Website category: jobs
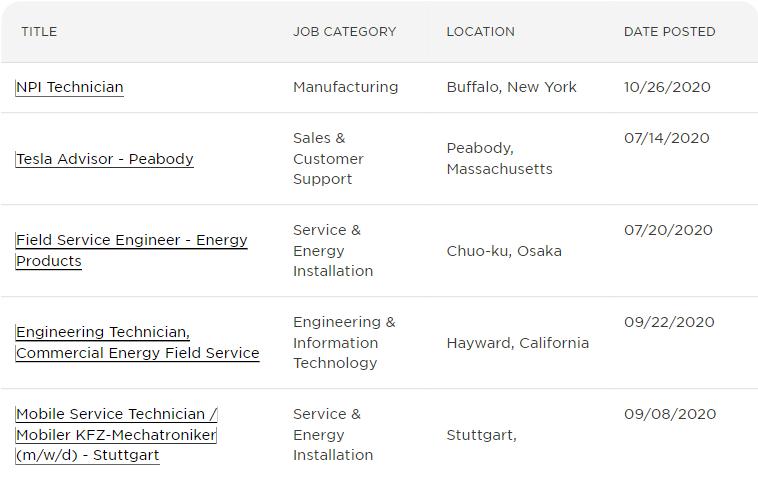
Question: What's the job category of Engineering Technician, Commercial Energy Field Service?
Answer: Engineering & Information Technology

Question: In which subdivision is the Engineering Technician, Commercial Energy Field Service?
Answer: Engineering & Information Technology

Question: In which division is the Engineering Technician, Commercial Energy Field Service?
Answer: Engineering & Information Technology

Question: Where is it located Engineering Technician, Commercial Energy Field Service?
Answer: Engineering & Information Technology

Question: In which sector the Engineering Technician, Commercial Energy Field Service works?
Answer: Engineering & Information Technology

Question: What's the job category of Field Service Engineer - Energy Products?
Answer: Service & Energy Installation

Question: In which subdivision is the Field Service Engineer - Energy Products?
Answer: Service & Energy Installation

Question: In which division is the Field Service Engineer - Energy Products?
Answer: Service & Energy Installation

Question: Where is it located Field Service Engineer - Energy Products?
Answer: Service & Energy Installation

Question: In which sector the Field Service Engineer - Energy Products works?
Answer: Service & Energy Installation

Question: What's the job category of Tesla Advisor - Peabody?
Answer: Sales & Customer Support

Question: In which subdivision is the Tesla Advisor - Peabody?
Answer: Sales & Customer Support

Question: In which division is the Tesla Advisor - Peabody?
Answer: Sales & Customer Support

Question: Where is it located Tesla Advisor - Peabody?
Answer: Sales & Customer Support

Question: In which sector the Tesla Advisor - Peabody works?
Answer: Sales & Customer Support

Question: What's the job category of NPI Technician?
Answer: Manufacturing

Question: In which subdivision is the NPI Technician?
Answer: Manufacturing

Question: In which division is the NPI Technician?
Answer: Manufacturing

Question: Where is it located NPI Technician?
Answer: Manufacturing

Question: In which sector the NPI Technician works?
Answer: Manufacturing

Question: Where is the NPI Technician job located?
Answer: Buffalo, New York

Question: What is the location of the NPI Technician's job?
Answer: Buffalo, New York

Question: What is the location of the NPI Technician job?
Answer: Buffalo, New York

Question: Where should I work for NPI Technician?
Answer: Buffalo, New York

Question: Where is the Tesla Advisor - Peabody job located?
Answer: Peabody, Massachusetts

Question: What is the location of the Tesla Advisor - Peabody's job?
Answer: Peabody, Massachusetts

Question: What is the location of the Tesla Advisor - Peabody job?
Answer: Peabody, Massachusetts

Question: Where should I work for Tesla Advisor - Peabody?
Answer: Peabody, Massachusetts

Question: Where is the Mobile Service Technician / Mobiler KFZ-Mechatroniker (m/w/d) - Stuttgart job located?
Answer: Stuttgart,

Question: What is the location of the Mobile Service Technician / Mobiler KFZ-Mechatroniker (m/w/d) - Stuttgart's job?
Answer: Stuttgart,

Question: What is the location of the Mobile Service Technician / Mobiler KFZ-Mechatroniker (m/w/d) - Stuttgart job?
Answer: Stuttgart,

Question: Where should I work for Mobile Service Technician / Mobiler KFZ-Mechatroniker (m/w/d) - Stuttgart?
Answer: Stuttgart,

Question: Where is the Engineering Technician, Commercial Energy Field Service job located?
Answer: Hayward, California

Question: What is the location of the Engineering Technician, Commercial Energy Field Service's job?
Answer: Hayward, California

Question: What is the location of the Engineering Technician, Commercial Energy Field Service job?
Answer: Hayward, California

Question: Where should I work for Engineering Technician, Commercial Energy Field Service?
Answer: Hayward, California

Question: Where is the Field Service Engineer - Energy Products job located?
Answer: Chuo-ku, Osaka

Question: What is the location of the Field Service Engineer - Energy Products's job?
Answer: Chuo-ku, Osaka

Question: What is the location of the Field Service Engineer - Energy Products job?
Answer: Chuo-ku, Osaka

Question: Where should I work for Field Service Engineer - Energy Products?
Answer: Chuo-ku, Osaka

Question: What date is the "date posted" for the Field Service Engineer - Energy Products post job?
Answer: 07/20/2020

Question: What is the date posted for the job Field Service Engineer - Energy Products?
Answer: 07/20/2020

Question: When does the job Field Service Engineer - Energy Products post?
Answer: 07/20/2020

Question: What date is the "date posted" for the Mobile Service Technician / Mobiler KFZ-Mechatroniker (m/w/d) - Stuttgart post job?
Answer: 09/08/2020

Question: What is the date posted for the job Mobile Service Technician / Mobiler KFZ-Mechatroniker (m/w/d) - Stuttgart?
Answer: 09/08/2020

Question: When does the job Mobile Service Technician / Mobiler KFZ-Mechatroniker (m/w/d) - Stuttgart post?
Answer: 09/08/2020

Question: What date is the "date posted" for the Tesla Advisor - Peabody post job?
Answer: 07/14/2020

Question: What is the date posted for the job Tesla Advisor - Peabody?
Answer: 07/14/2020

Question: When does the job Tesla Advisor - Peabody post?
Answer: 07/14/2020

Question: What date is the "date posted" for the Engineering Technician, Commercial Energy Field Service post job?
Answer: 09/22/2020

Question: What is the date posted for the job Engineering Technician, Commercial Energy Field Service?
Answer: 09/22/2020

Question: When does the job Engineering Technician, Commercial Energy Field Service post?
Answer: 09/22/2020

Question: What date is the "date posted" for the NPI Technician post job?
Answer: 10/26/2020

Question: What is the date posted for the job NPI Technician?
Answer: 10/26/2020

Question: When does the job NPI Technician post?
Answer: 10/26/2020

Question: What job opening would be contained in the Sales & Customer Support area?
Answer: Tesla Advisor - Peabody

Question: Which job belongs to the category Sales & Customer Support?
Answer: Tesla Advisor - Peabody

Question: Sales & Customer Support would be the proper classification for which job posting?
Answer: Tesla Advisor - Peabody

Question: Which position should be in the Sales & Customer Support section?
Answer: Tesla Advisor - Peabody

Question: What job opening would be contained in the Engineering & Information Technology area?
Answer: Engineering Technician, Commercial Energy Field Service

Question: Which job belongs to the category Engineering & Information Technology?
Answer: Engineering Technician, Commercial Energy Field Service

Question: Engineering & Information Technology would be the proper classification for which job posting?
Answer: Engineering Technician, Commercial Energy Field Service

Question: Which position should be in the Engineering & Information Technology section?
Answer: Engineering Technician, Commercial Energy Field Service

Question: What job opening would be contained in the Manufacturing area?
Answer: NPI Technician